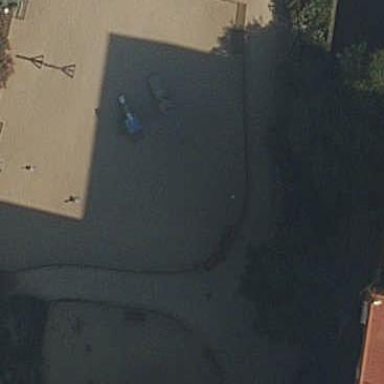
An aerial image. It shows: Playground area with ground surface.